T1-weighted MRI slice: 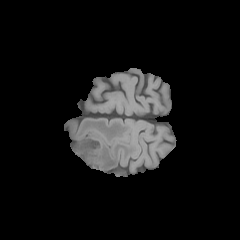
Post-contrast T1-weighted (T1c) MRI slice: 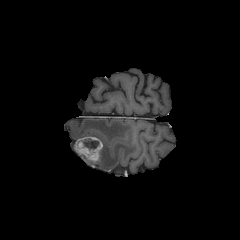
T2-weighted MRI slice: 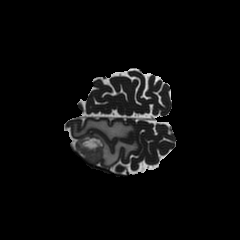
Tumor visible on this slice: yes